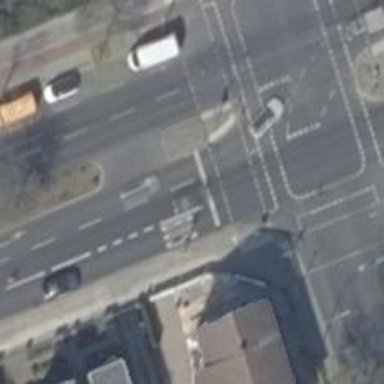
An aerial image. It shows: Footway crossing with traffic signals and island.